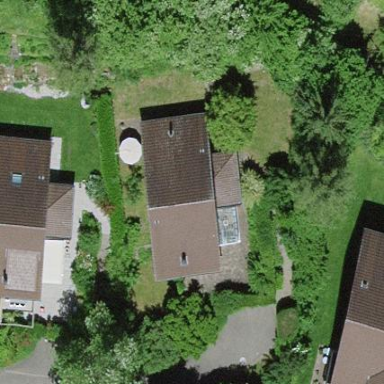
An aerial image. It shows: Residential building.